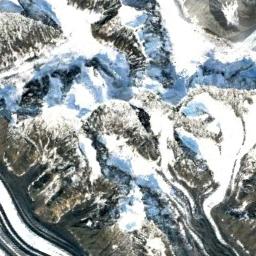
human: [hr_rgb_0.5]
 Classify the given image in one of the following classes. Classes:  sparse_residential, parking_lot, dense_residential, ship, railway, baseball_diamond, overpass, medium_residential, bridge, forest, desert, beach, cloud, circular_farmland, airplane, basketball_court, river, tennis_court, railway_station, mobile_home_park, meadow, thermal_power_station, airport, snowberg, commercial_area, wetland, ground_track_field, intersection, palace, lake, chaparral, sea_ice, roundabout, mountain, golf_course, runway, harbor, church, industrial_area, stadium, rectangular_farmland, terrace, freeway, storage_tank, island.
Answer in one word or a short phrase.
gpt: snowberg